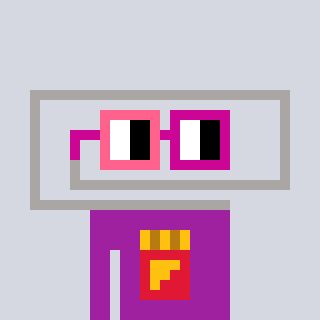
a pixel art character with square pink and red glasses, a paperclip-shaped head and a magenta-colored body on a cool background